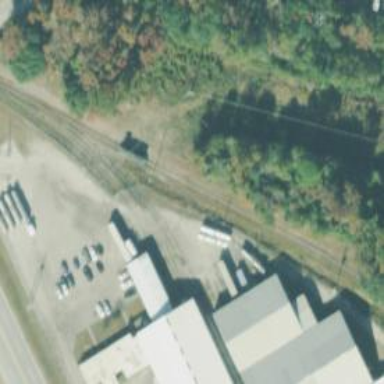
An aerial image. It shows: Railway spur service.